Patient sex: M
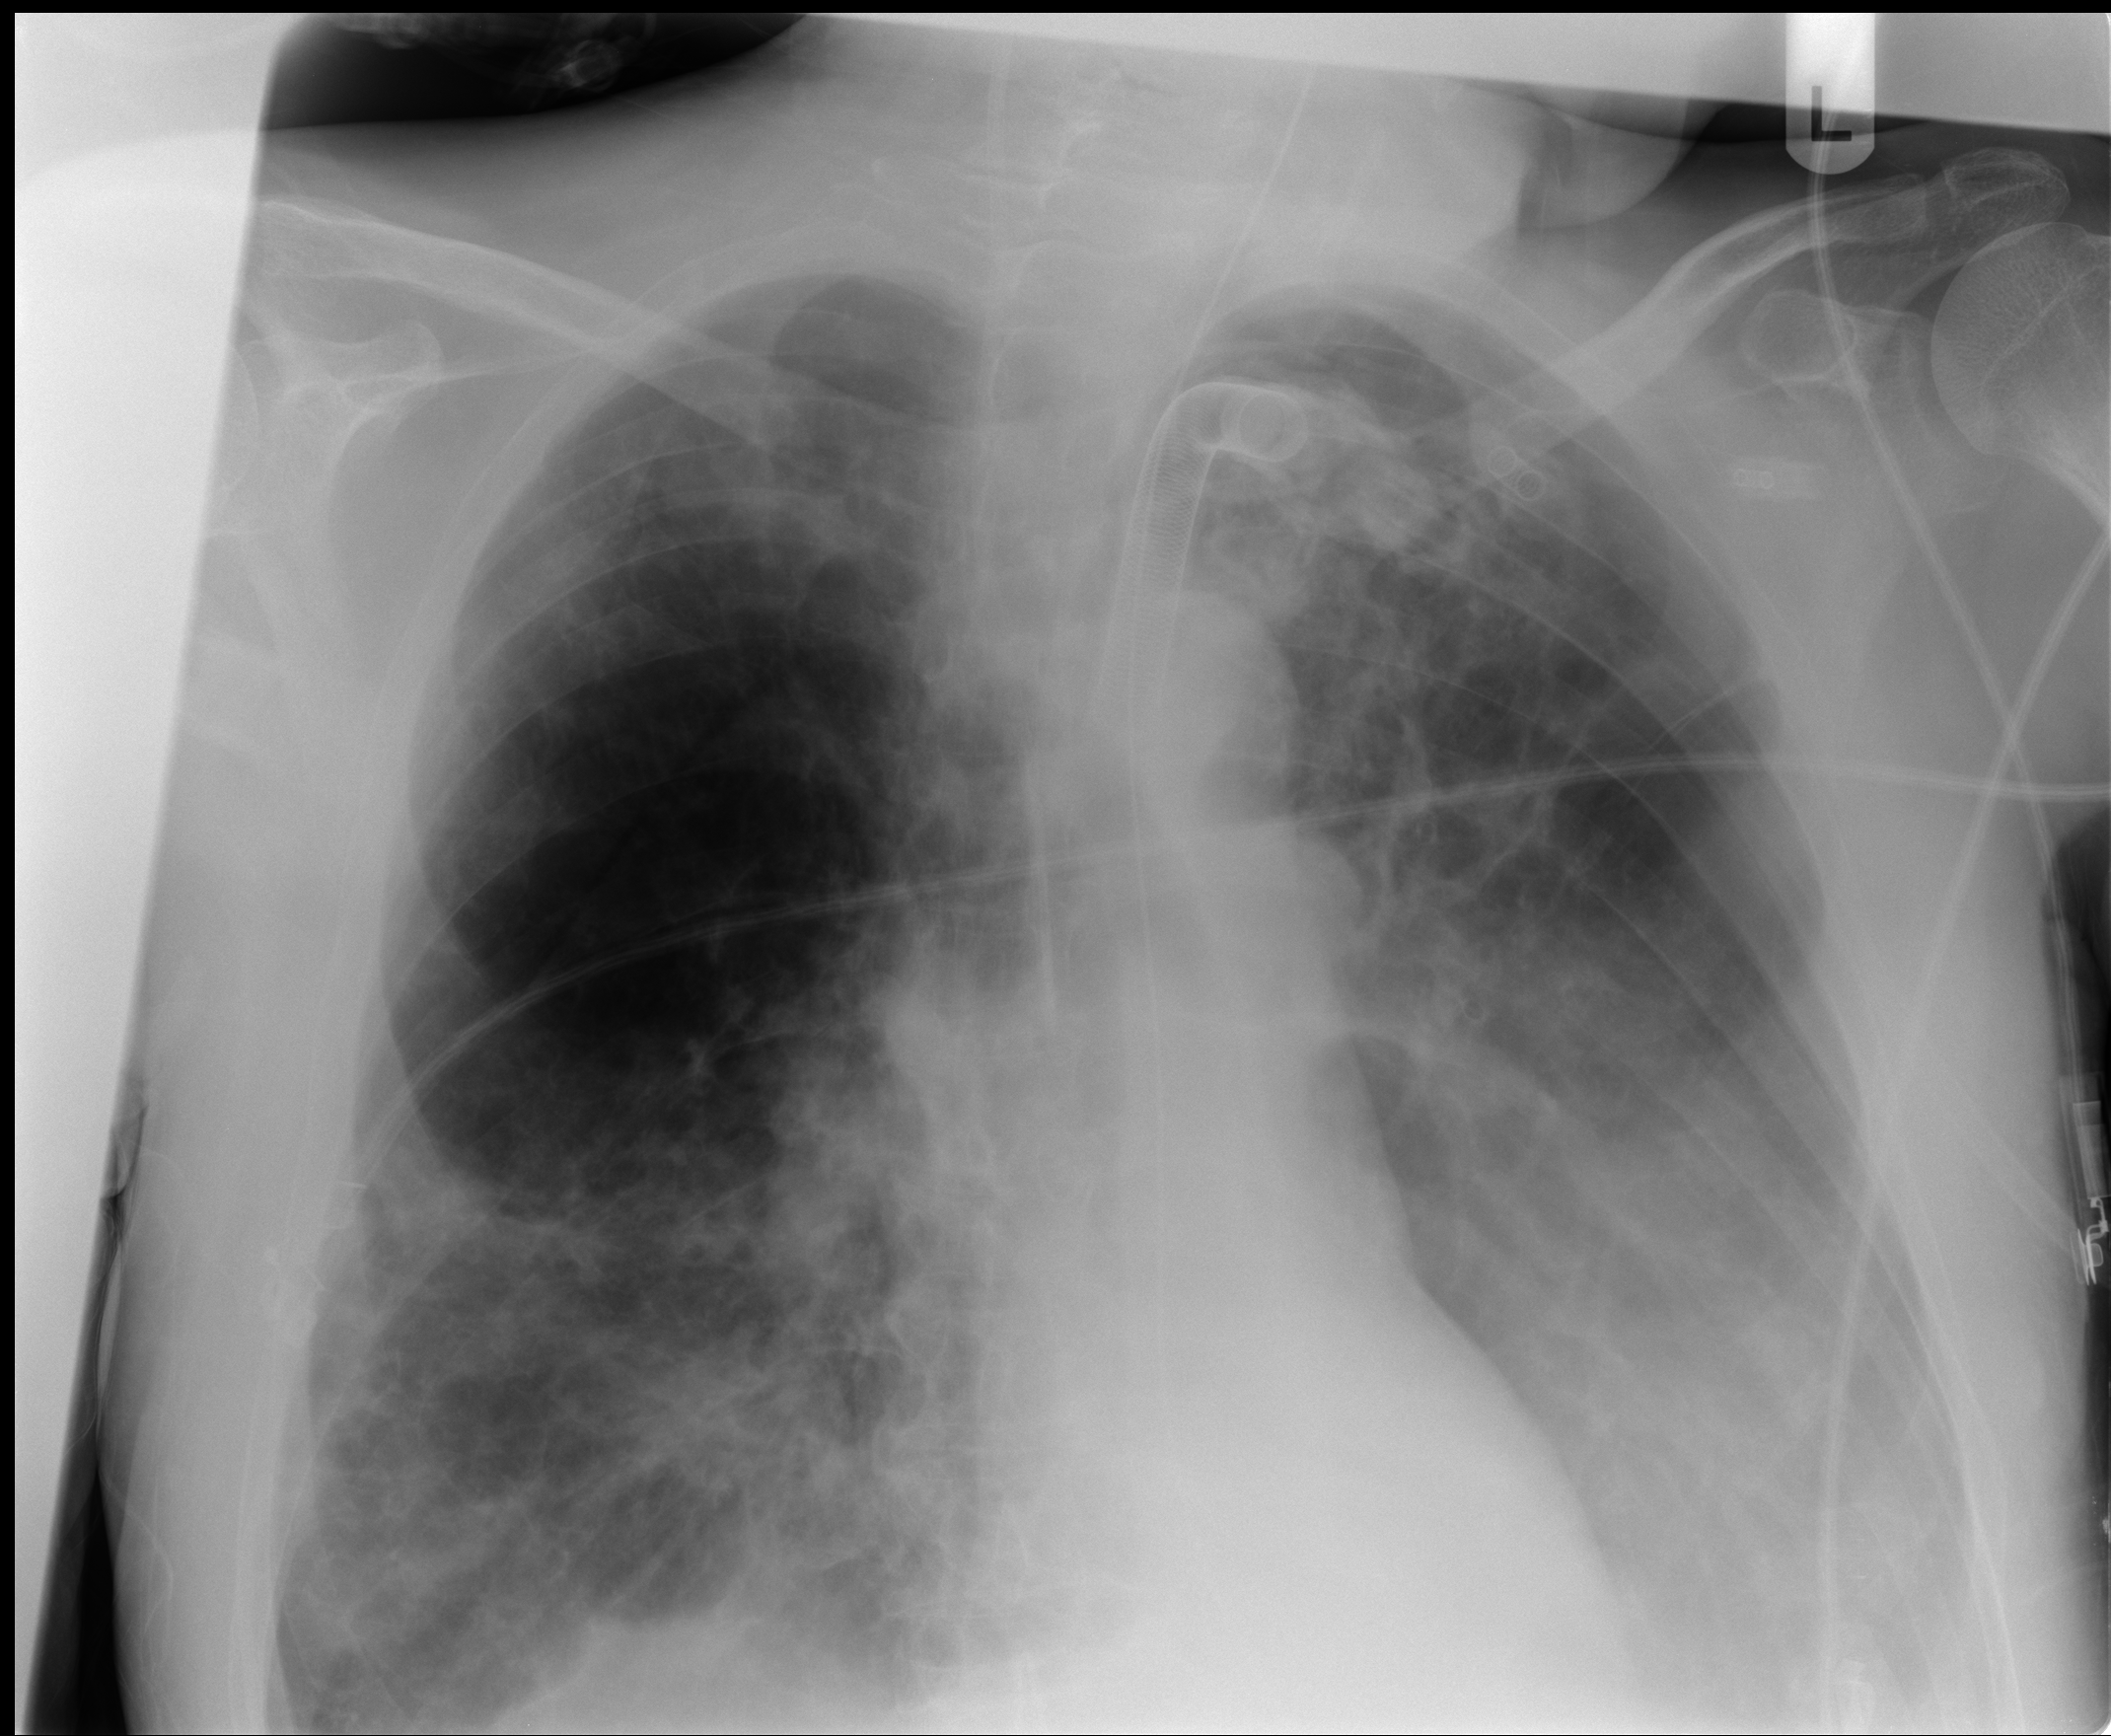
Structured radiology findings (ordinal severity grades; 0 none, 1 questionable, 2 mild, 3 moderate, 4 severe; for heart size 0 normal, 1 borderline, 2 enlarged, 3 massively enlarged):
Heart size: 0
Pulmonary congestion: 2
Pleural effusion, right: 1
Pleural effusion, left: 3
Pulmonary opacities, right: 3
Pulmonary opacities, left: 3
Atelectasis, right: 2
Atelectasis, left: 3